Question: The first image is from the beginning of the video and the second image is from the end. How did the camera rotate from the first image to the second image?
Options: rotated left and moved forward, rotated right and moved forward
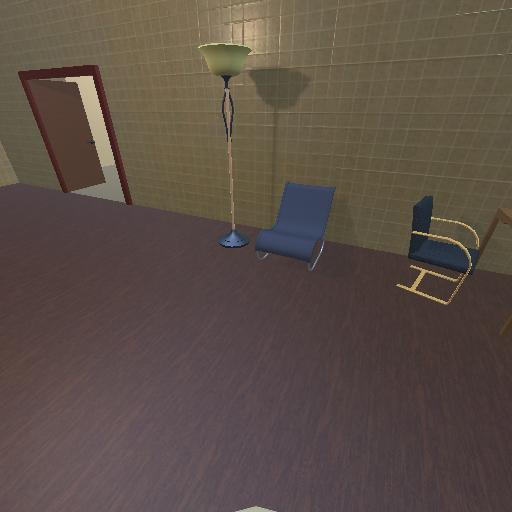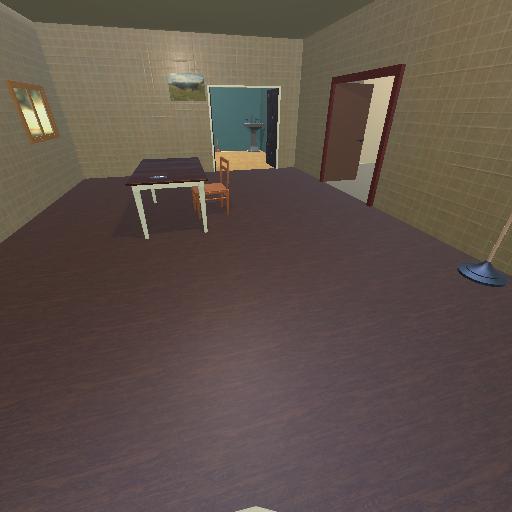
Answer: rotated left and moved forward